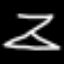
Label: hourglass